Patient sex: M
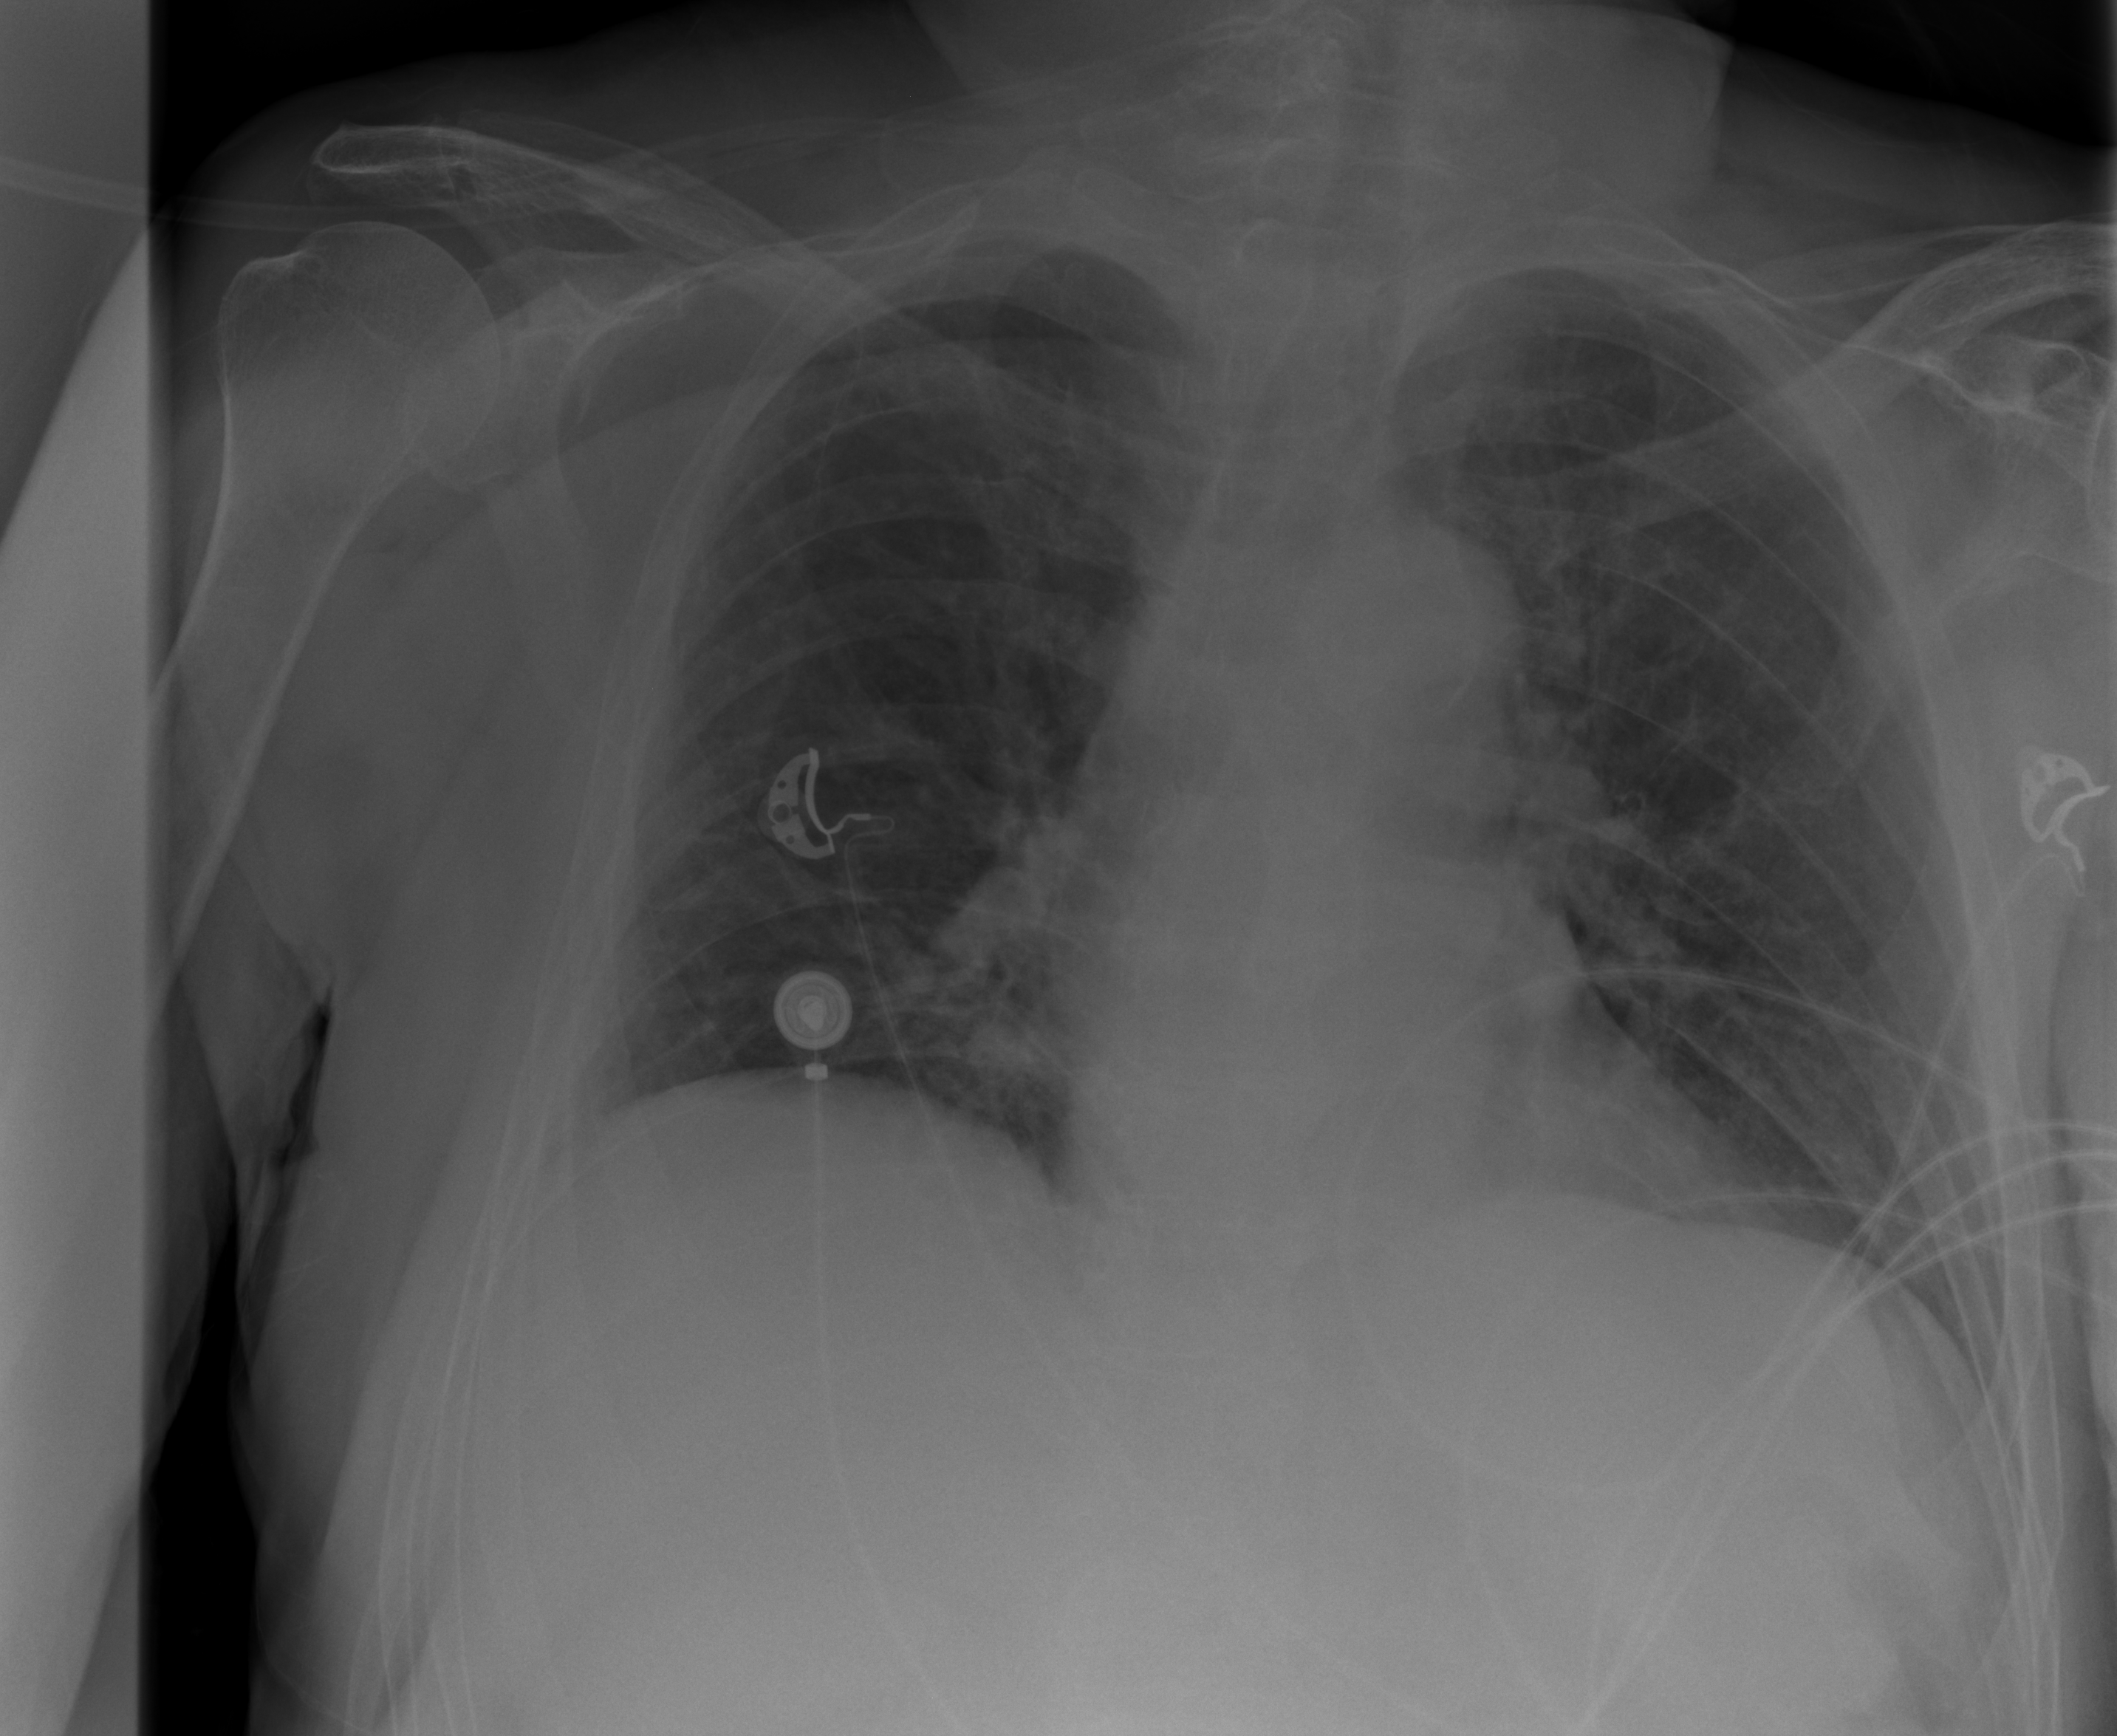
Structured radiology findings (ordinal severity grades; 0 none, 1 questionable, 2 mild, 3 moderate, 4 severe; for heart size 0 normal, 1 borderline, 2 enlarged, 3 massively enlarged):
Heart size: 0
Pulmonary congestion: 1
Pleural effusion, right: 0
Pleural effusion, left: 0
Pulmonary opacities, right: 0
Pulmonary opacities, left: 0
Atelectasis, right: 2
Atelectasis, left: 0